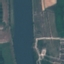
Land use / land cover class: River